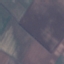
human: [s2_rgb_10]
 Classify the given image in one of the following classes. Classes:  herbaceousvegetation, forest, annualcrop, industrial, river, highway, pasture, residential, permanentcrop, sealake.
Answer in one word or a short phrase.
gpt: AnnualCrop